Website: walmart
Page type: payment
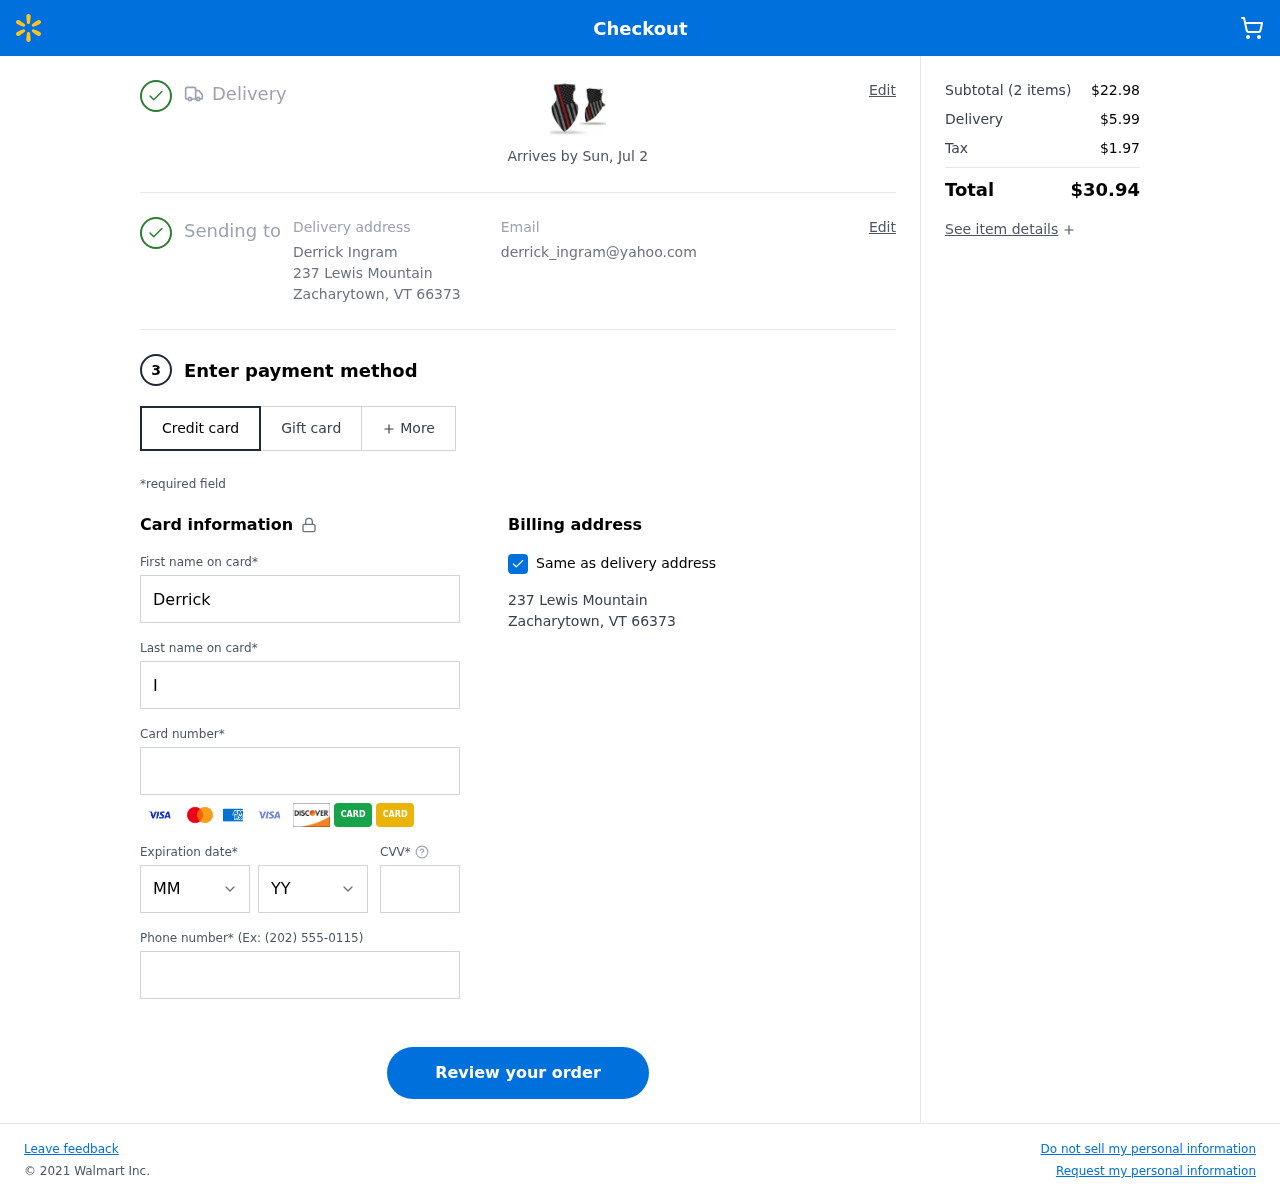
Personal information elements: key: PII_CARD_CVV
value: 102
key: PII_CARD_EXPIRY_MONTH
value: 06
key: PII_CARD_EXPIRY_YEAR
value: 29
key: PII_CARD_NUMBER
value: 4089 4322 4791 7025
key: PII_CITY
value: Zacharytown
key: PII_EMAIL
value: derrick_ingram@yahoo.com
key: PII_FIRSTNAME
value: Derrick
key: PII_FULLNAME
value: Derrick Ingram
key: PII_LASTNAME
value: Ingram
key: PII_PHONE
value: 9952356308
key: PII_POSTCODE
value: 66373
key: PII_STATE_ABBR
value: VT
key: PII_STREET
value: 237 Lewis Mountain
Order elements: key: ORDER_DELIVERY_DATE
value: Arrives by Sun, Jul 2
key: ORDER_NUM_ITEMS
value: (2 items)
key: ORDER_SUBTOTAL
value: $22.98
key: ORDER_SHIPPING_COST
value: $5.99
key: ORDER_TAX
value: $1.97
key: ORDER_TOTAL
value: $30.94